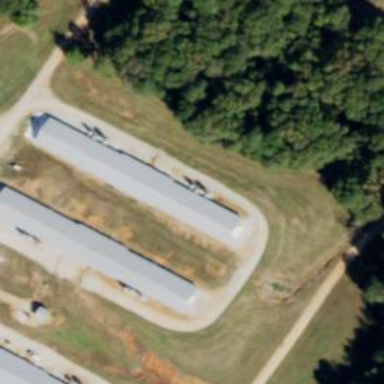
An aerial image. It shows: Poultry house.